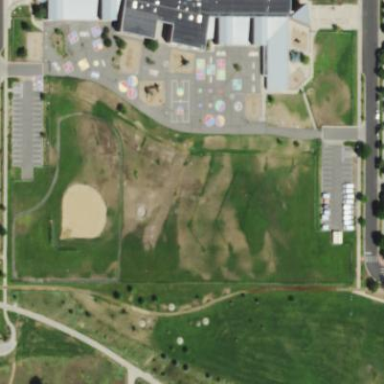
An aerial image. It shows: Elementary school.